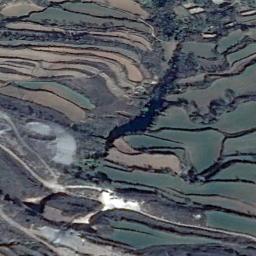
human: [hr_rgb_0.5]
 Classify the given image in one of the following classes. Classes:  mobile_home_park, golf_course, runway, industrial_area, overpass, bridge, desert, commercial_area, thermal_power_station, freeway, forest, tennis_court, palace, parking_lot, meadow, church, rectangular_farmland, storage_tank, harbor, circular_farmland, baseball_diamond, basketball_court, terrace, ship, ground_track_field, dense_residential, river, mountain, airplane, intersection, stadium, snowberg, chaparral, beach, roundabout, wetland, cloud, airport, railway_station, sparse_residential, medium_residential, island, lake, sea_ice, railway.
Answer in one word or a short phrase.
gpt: terrace